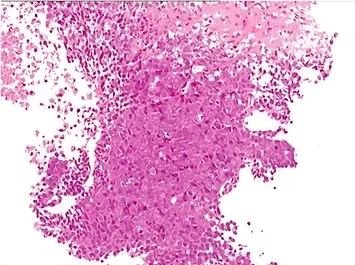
Microscopic finding of a carcinoma of neuroendocrine cells in the liver biopsy from case one. Tumor cells exhibit invasive growth with non-distinct cell borders, light-staining or basophilic cytoplasm, large and dark nuclei with an irregular shape, visible pathologic mitosis, and coagulative necrosis. The biopsy section was stained with hematoxylin-eosin and imaged at 400x. The image was adjusted in Photoshop to remove the pink background and increase the contrast, and the original image before adjustment is provided in Additional file 1: Figure S1.
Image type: pathology (h&e)